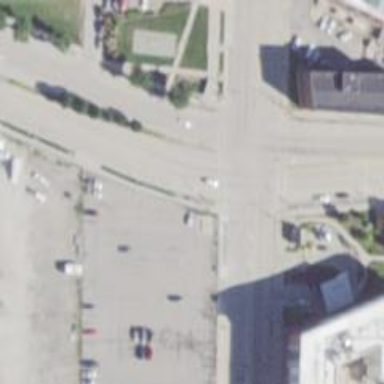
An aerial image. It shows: Secondary road with separate sidewalk.